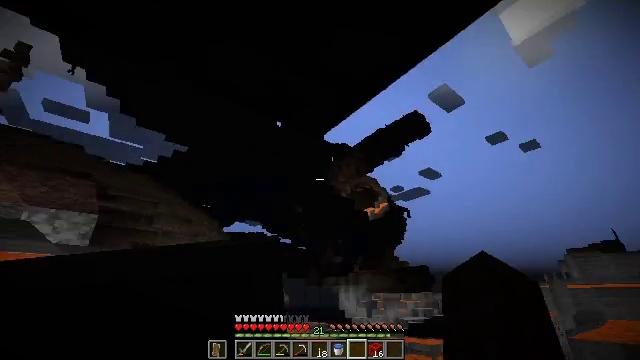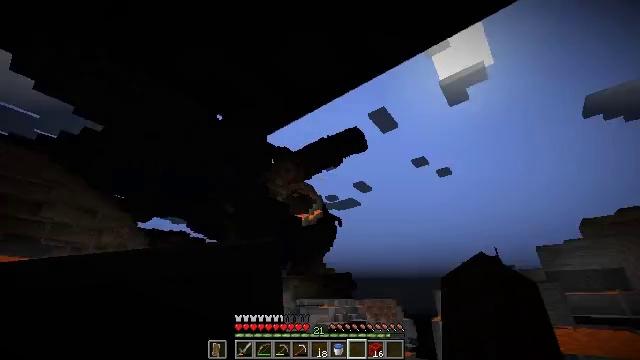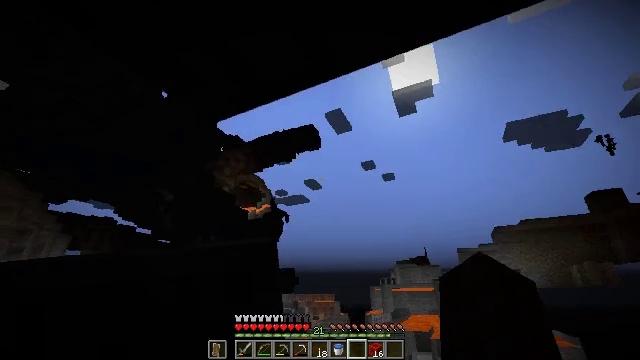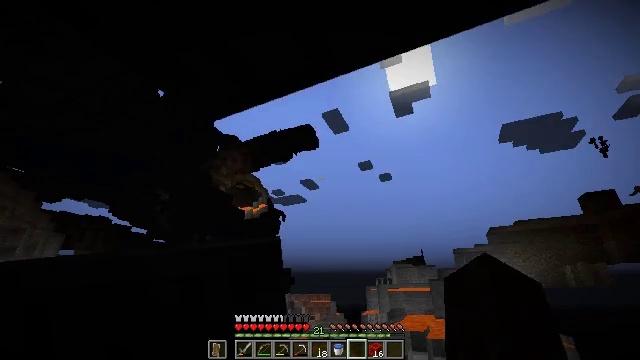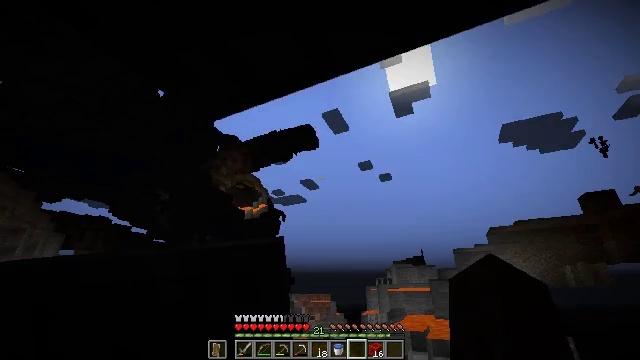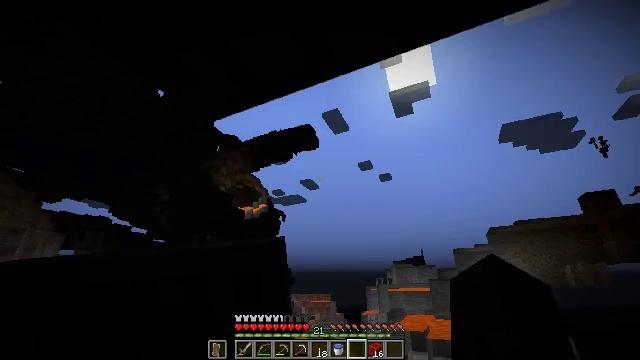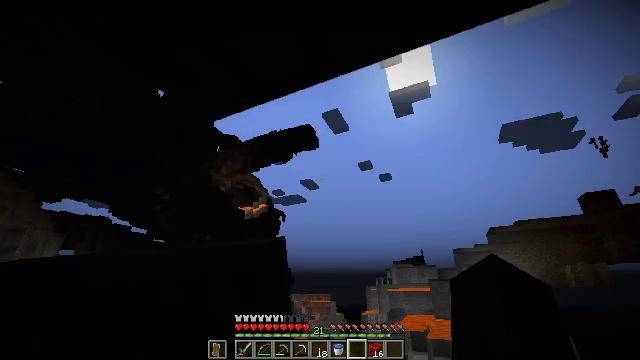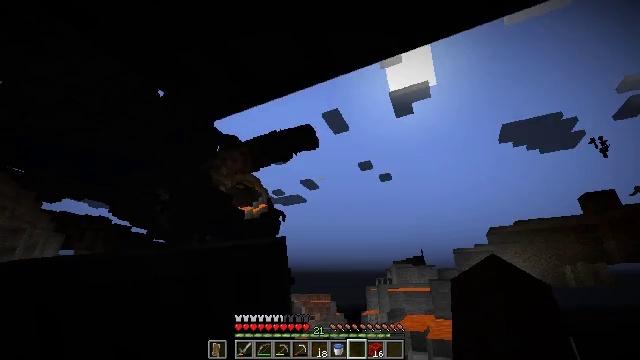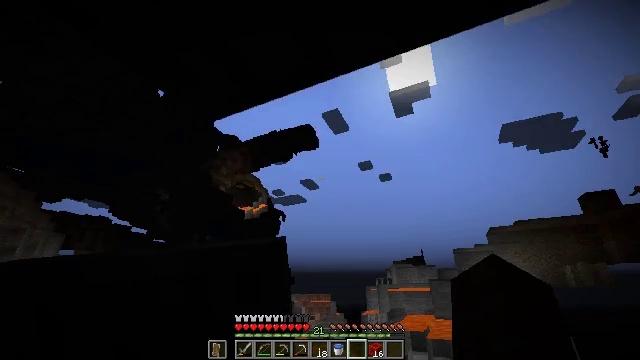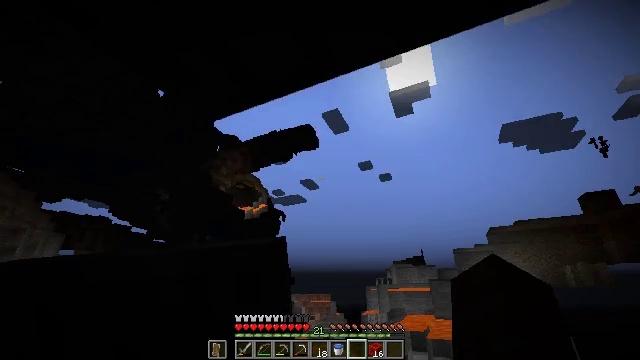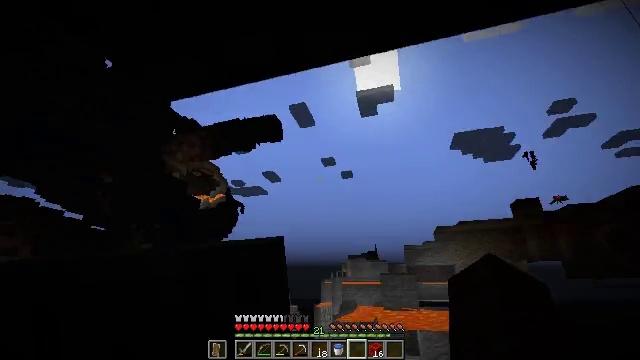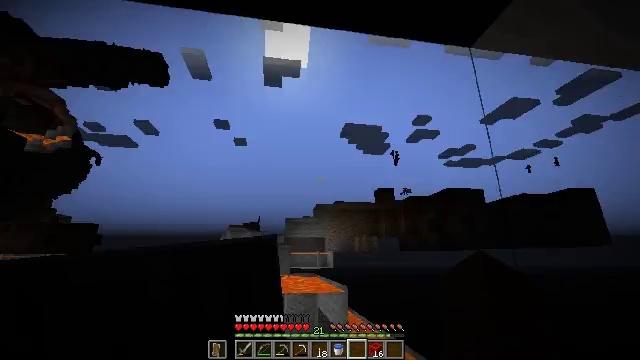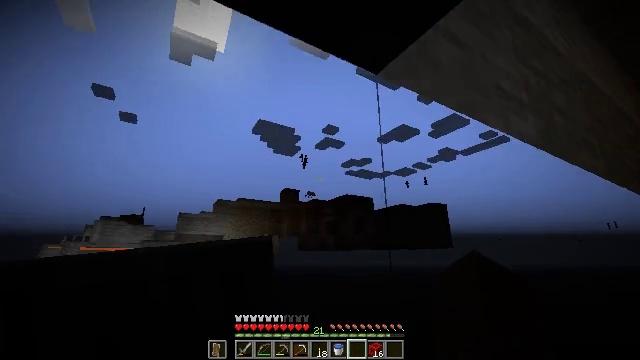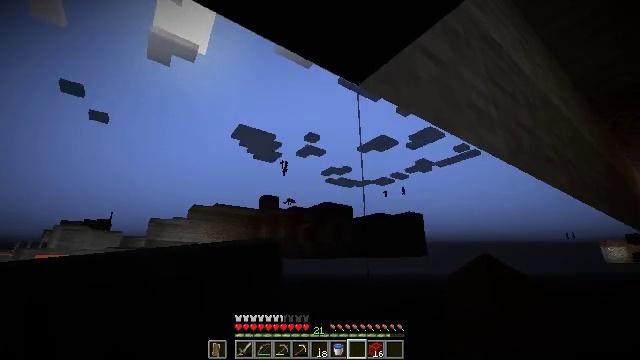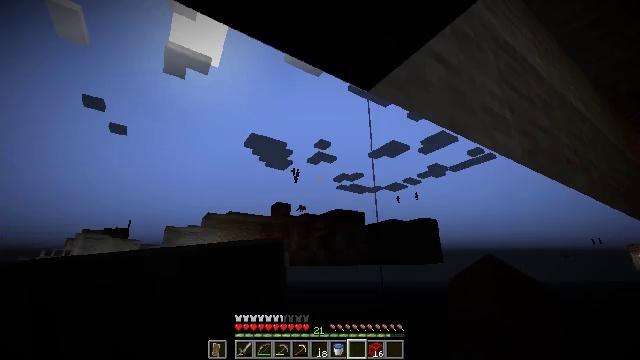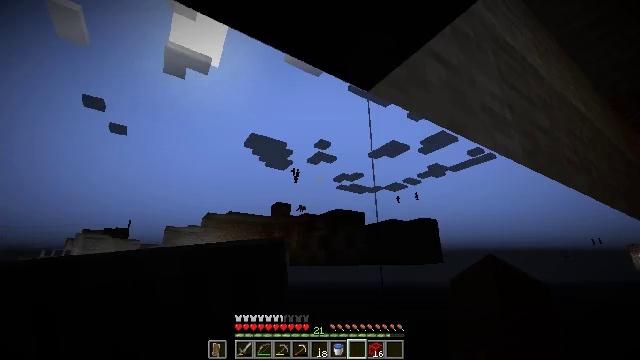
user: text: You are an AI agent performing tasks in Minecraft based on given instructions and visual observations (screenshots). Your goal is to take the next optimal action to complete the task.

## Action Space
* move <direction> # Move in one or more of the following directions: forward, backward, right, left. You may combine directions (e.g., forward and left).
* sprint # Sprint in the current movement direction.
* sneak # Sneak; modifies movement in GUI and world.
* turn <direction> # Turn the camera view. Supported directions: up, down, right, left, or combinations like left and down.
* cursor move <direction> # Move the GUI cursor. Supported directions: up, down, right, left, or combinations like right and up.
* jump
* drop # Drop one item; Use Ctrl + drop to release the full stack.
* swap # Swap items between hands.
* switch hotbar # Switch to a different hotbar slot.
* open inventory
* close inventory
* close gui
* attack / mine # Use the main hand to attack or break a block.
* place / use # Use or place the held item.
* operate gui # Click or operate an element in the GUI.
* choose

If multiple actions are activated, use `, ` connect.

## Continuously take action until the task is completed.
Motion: motion action
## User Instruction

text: Attack the piston head to remove it.
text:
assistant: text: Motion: turn right and up
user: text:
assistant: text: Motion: turn right
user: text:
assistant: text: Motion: no_op
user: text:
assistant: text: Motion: no_op
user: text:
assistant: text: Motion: no_op
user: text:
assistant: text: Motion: no_op
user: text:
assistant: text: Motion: no_op
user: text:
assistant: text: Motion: no_op
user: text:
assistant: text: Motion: no_op
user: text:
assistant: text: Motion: turn right and down
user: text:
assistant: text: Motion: turn right and down
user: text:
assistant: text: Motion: turn right
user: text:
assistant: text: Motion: turn right and up
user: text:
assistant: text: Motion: turn left and up
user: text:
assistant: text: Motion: no_op
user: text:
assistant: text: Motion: no_op
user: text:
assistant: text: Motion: no_op
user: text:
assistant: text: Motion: no_op
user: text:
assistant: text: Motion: no_op
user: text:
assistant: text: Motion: no_op
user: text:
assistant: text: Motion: no_op
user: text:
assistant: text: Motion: no_op
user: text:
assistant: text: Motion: no_op
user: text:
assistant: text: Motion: no_op
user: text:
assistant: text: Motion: turn left and up
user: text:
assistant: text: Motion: turn left and up
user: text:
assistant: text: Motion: turn left
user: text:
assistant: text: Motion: no_op
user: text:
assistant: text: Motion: no_op
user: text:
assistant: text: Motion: no_op